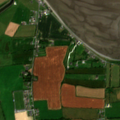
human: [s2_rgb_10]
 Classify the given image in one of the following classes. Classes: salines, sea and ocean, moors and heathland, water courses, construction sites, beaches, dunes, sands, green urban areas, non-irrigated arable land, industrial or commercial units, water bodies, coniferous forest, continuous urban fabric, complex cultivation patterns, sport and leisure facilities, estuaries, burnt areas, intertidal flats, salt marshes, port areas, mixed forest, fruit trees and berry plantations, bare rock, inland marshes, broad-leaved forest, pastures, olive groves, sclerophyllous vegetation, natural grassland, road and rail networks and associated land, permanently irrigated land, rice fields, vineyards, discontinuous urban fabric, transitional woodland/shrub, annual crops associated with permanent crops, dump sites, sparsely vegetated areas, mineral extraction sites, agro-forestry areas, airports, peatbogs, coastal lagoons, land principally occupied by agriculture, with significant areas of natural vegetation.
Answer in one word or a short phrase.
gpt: non-irrigated arable land, pastures, intertidal flats